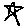
Label: star